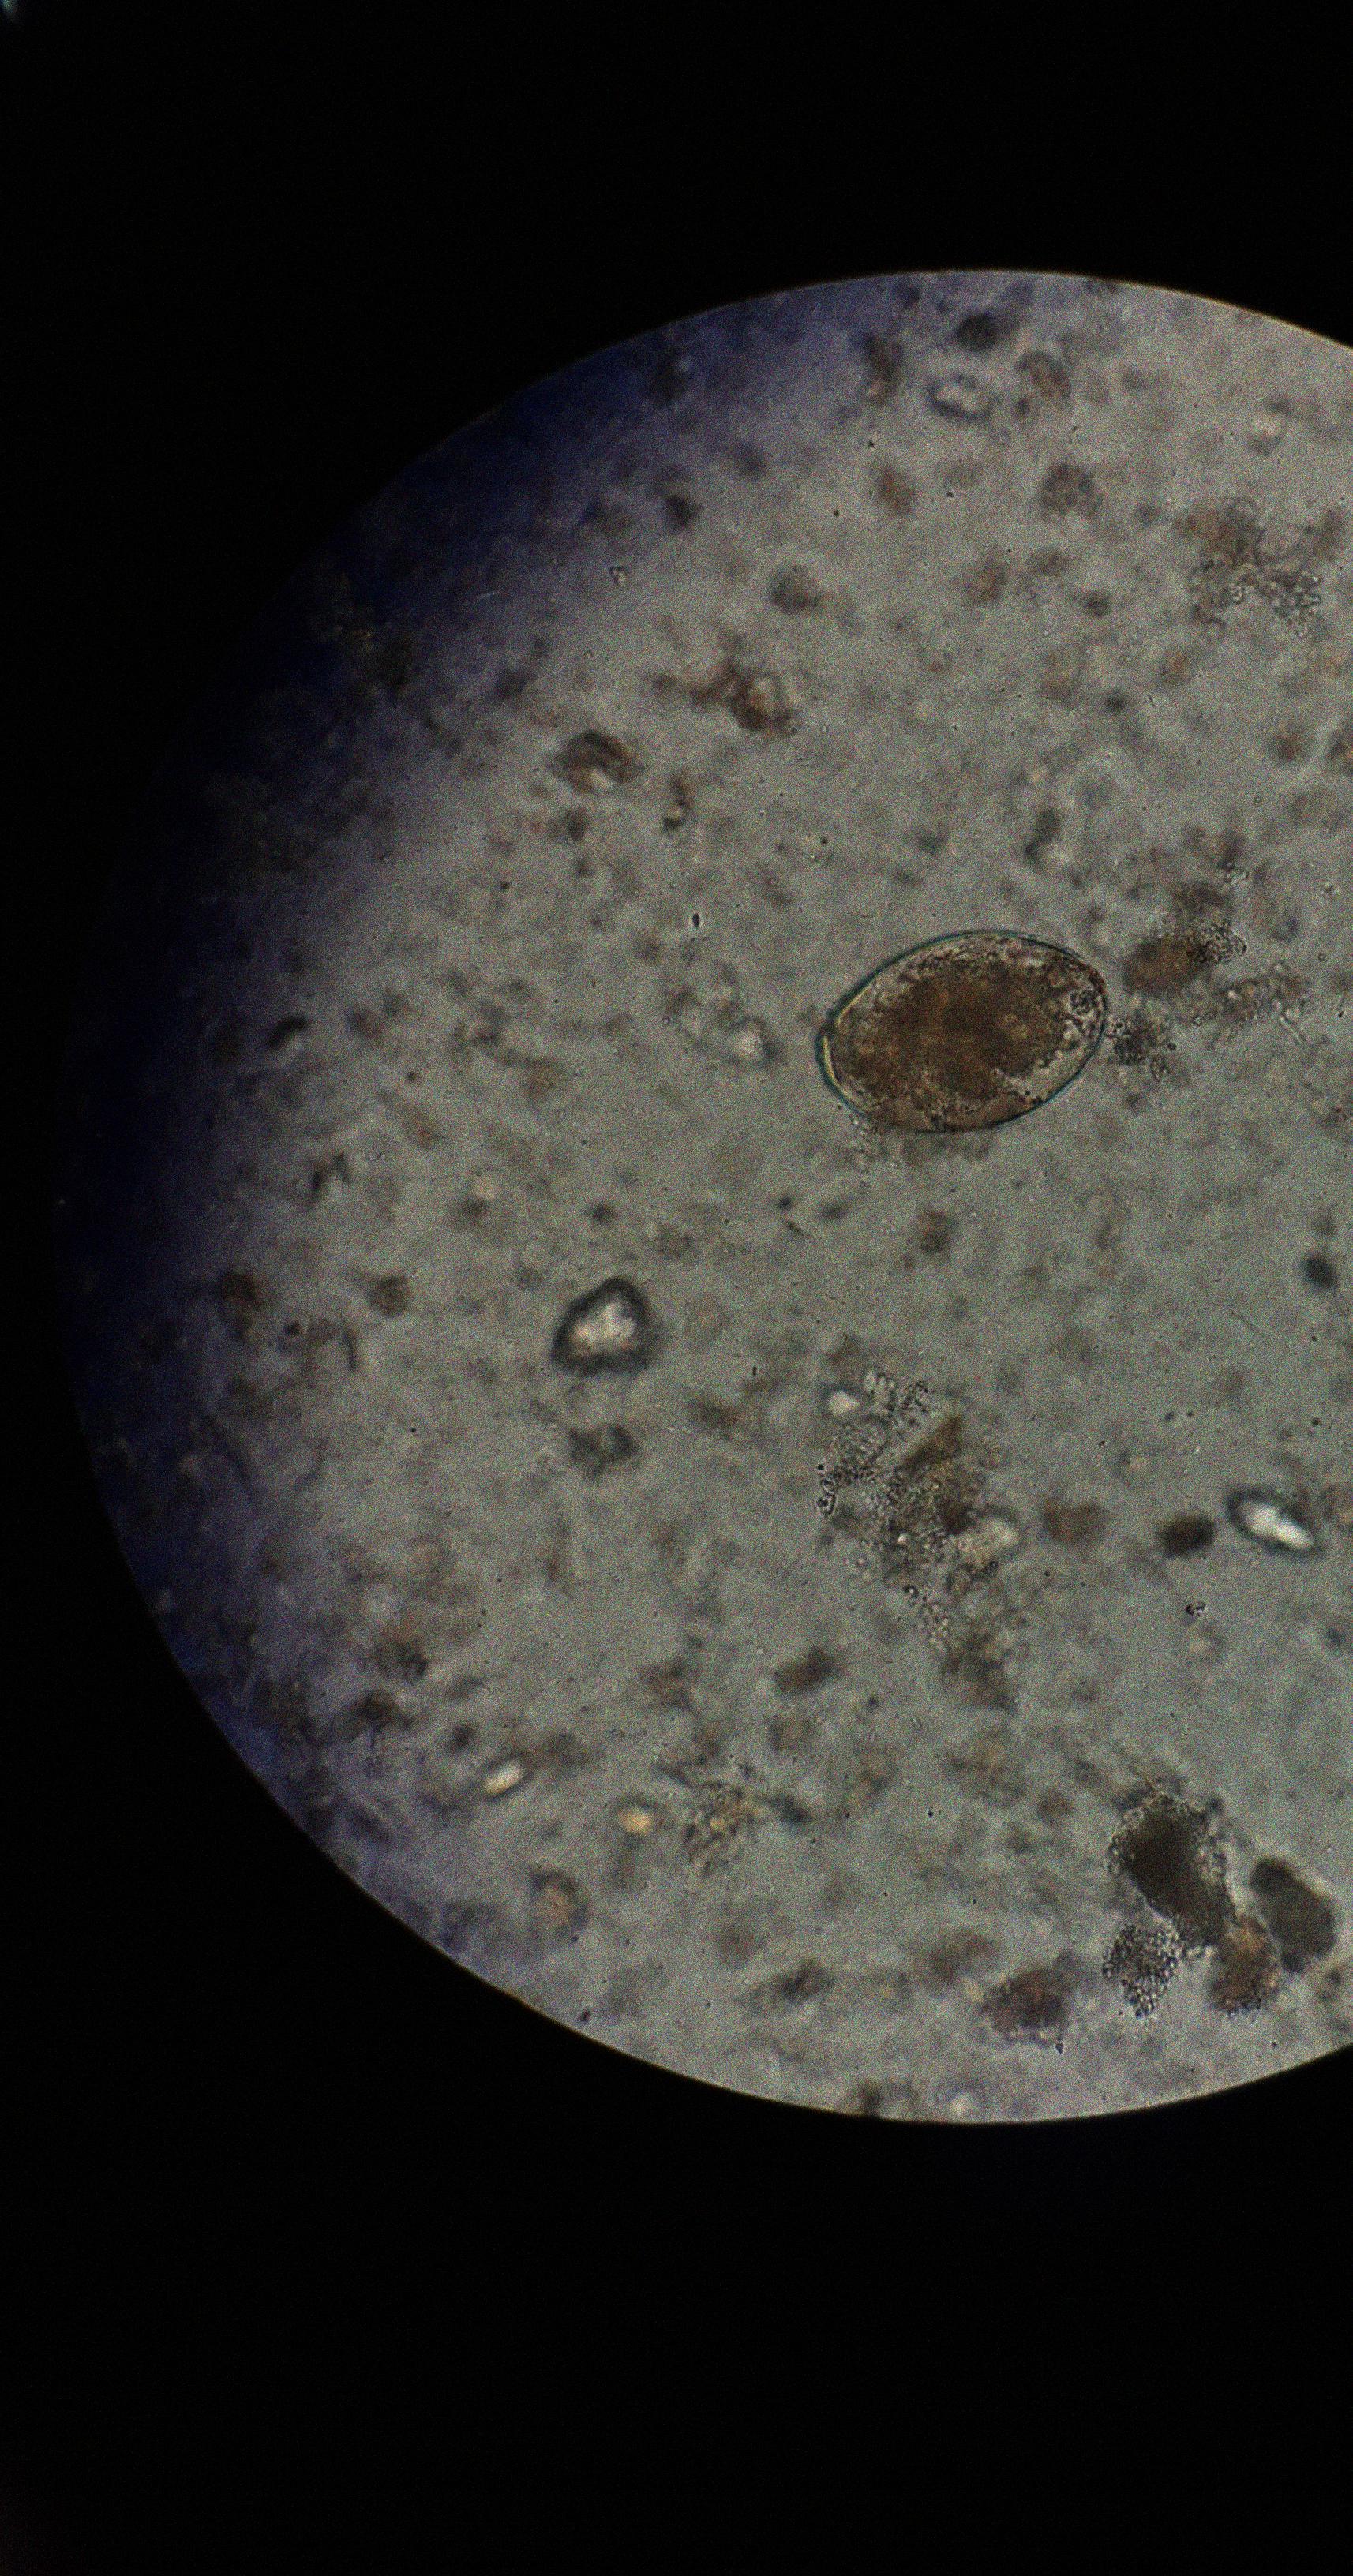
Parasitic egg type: Fasciolopsis buski